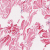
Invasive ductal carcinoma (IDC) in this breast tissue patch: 0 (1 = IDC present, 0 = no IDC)